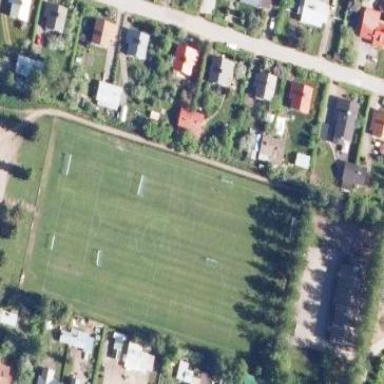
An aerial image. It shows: Soccer pitch designated for leisure and sports activities.